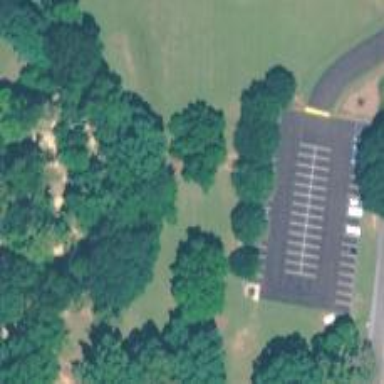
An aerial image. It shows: Disc golf tee area.